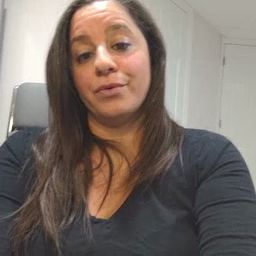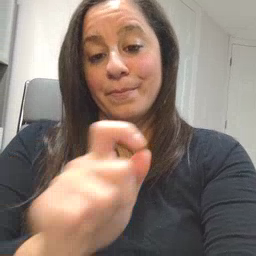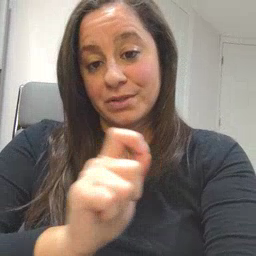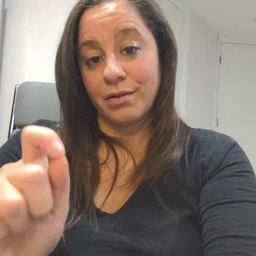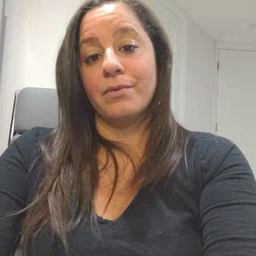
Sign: pencil